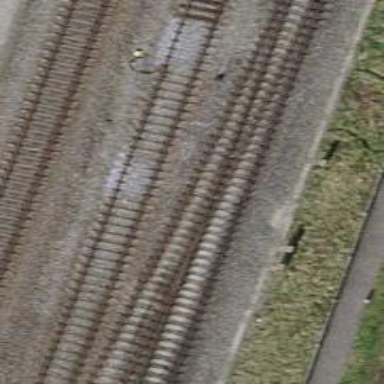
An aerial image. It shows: Rail siding with electrified tracks using contact line.